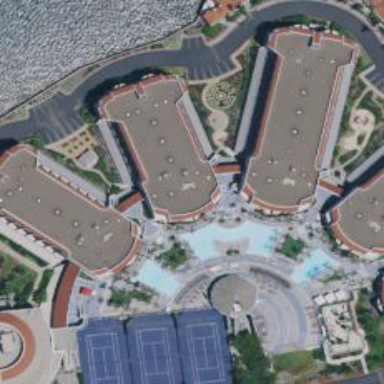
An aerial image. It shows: Hotel building.